Question: I am getting shipping text from amazon.com as in the picture below:

But the issue is i cannot get this text even though its shown on the site,not sure whats wrong in it example is this link.
<URL>
Not sure whats wrong in it, if you see the page source it wont have in it and still its showing on the page which is confusing me, for other this works fine and there are many more pages like this example.Any ideas?
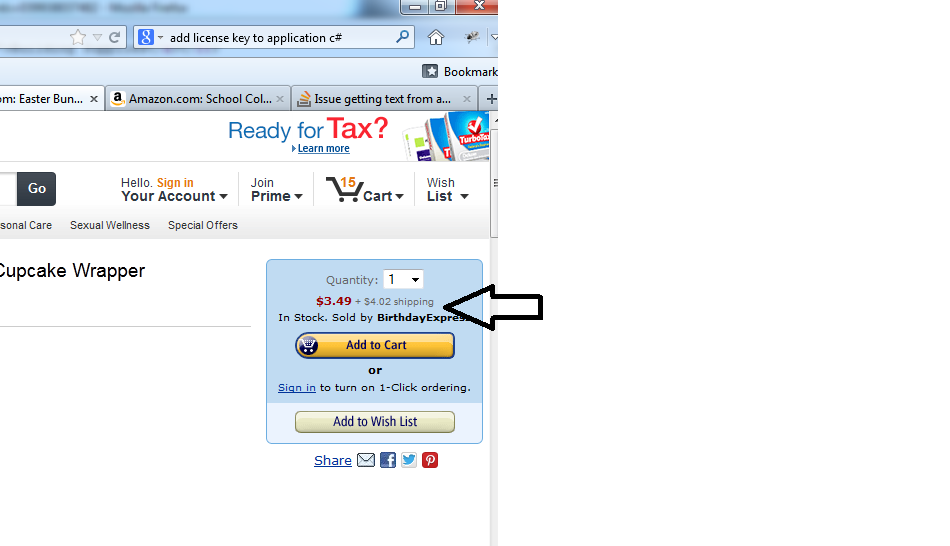
Answer: The above post is right, its loaded after the page, so the link you truely need is:
'''
GET http://www.amazon.com/gp/twister/ajax/prefetch/<PHONE>-<PHONE>?json=1&sid=<PHONE>-<PHONE>&rid=0EY8R4VSQH90CGG2B8WB&parentAsin=B00AZD9YO0&qid=&sr=&asinList=B00AZD9YCC,B00AZD9YO0&productGroupID=health_and_beauty_display_on_website&merchantID=&smid=null&PowerBar=0&pfWrapFeatures=0&rps=0&_=1358853427426 HTTP/1.1
Host: www.amazon.com
Connection: keep-alive
X-Requested-With: XMLHttpRequest
User-Agent: Mozilla/5.0 (Windows NT 6.1) AppleWebKit/537.11 (KHTML, like Gecko) Chrome/23.0.1271.97 Safari/537.11
Accept: application/json, text/javascript, */*
Referer: http://www.amazon.com/dp/B00AZD9YCC/?tag=stackoverfl08-20
Accept-Encoding: gzip,deflate,sdch
Accept-Language: en-GB,en-US;q=0.8,en;q=0.6
Accept-Charset: ISO-8859-1,utf-8;q=0.7,*;q=0.3
Cookie: x-wl-uid=12Rt0TTSfvFFeeEo/b9iO7gAvvtsw+sHdWjU1SmtKe3jzgy3Bnf5YM/gC+Zm2ZMG5bJiGZ2xkab0=; session-token=QMx3+akd/XUQe2V8GVUQ3fioq2STsxGQWCTw5AUILjVp5itgNLqGYps7hrRzzq2v0LoD8e0VjoC0EH+c8aZE0ybkSB4VNhfnGPLWyC/5s0yDboyQr9bsxEcuJzpSH5lS0xj9bvd6Rz6u195/PCt7G8W/9bPscFcGCOOczEh46FoQ0wM8/I+IZL/tsTtlCoS7WtomqeKvqgUxrqYqFrB0+cNbH0L2vg3Z3zLX45qER4i9LByiil/UeOeNtqtKnN0A; ubid-main=<PHONE>-<PHONE>; session-id-time=2082787201l; session-id=<PHONE>-<PHONE>; UserPref=ZQYGYZ6aqj9V1WCTNQfIBVHwrxWUiRBbtjYgpE662zHEbrcpva4uwDzapqUVUnEAv7+ZRaU6VjPKllub9eBfBEVyz+RPxbaEmIS3D9nkpoNciDxQuq8F4WFNYy8WKy4AzYftKT9qYMugJLXI2w7L9Jt6780u982A54mduTieZ7XvtM991yXd8WzHgADBGM6vnfjtkwaFeRcJ6jkFysNFob24qESWn1sN2mZT3YVgjfWBqb1X8Z3FZbNmZt4qp8ZEtjl0wXNhZRHlP6OZ3+HbabTWQKGoG1kRzJJ9YQAv4QMKP2zyQnI2/MJp/VohCMF+1kfimtGK8+azjZQClkezqjBdRTYQ6PFuOPB6sVJS1EIY0GGRZ4ugjr/ynWLQrxvO3LUOYDByWeF2GtH+WlscSpdZUaRrxGipc/Ze1nwhz+KyVBv4vnf4kJx93WjpbJbMu6PdOC1fiXg=; csm-hit=3949.77|
'''
You will have to build the Get request using the ASIN number I believe and parse the response to get your data.